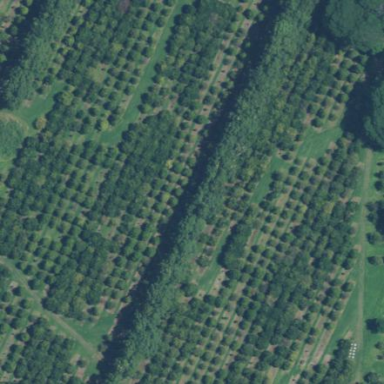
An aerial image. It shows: Orchard filled with macadamia trees.